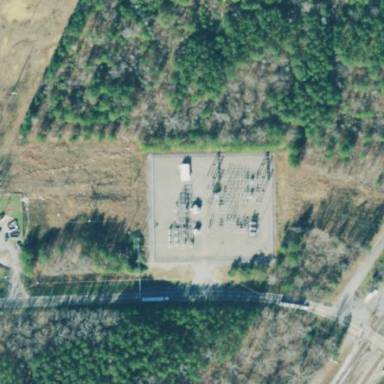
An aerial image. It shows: Distribution level power substation enclosed by fence.